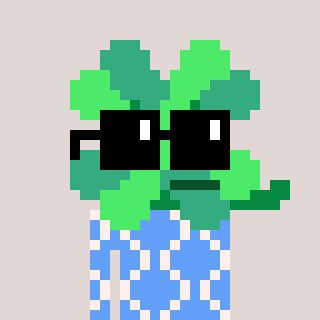
a pixel art character with square black sunglasses, a clover-shaped head and a blue-colored body on a warm background